Question: My connection to my mongo database will close or timeout if left in active. I'm getting the following error when I leave my app in active "no open connections"
My mongo DB is running in a replication set up on AWS. I'm using the following options when connecting using mongoose. I'm unsure if any other flags should be set. I was basing my options on teh monodo node driver doc @ <URL>.Users will be in my applicaiton for 8+ hours at a time and I don't want anything to timout when they go to lunch or leave for a meeting.
'''
MongoOptions : {
user: 'root',
pass: '********',
replset: {
auto_reconnect: true,
poolSize: 25,
socketOptions: { keepAlive: 1 },
ssl: true,
sslCert: fs.readFileSync('./server/config/ssl/mongodb-cert.crt'),
sslKey: fs.readFileSync('./server/config/ssl/mongodb-cert.key')}
}
mongoose.connect('mongodb://server.com:27017', config.MongoOptions);
'''

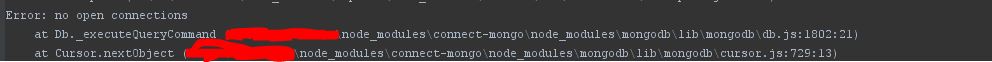
Answer: The connection getting closed turned out to be another issue that was causing the problem.
We have a replicate set running w/ SSL and are able to keep the connection up for days using the following config:
'''
MongoOptions : {
user: 'ssssss',
pass: 'xxxxxx',
replset: {
auto_reconnect: false,
poolSize: 10,
socketOptions: { keepAlive: 1 },
ssl: true,
sslCert: fs.readFileSync('./server/config/ssl/mongodb-cert.crt'),
sslKey: fs.readFileSync('./server/config/ssl/mongodb-cert.key')}
}
'''